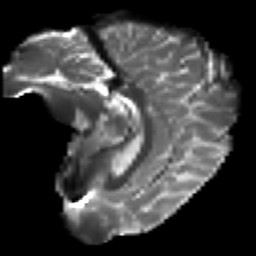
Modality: T2w
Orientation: sagittal
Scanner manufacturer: ge
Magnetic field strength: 3 T
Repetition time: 7.98 s
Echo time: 0.0701 s